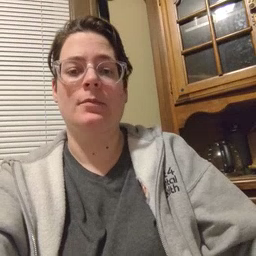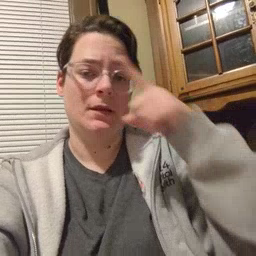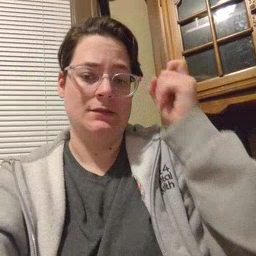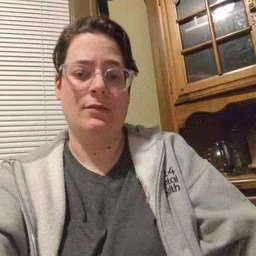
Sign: because